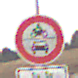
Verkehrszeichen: VerbotKraftfahrzeuge
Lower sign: ZeitangabenMitBeschraenkungAufWochentage9
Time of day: MorningAfternoon
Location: Outdoor (Nature)
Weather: Overcast
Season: NotSpecified
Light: Natural